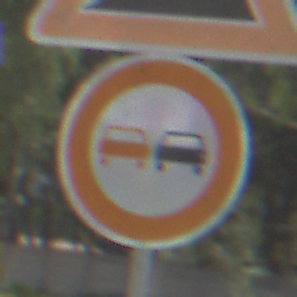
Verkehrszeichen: Ueberholverbot
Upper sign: Steigung10
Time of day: Midday
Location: Outdoor (Nature)
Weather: Clear
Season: NotSpecified
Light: Natural